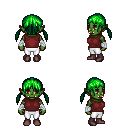
a pixel art fantasy rpg character, female body template, orc, green skin, maroon sleeveless shirt, white pants, green twin-tailed hairstyle, white cloth bandages, maroon shoes, four views (front, back, left, right), 2x2 character sprite sheet, small pixel art, hard edges, no anti-aliasing